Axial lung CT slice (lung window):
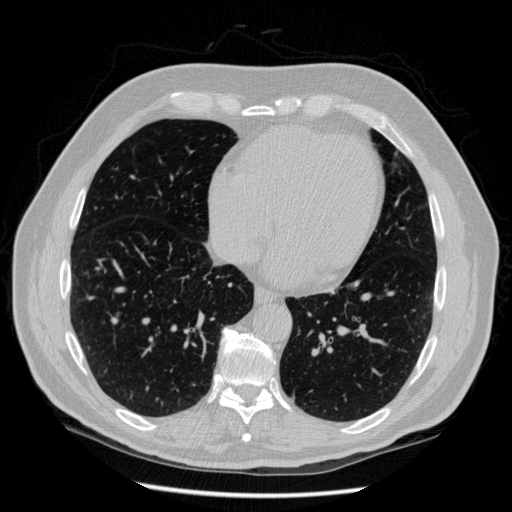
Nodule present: no